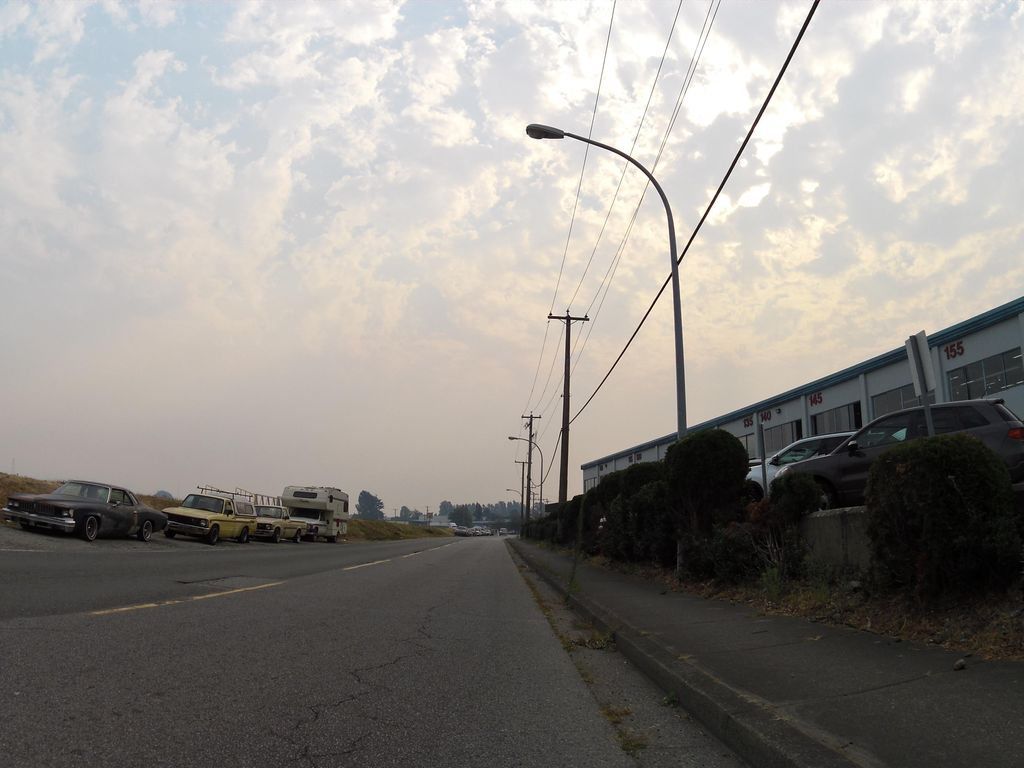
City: vancouver